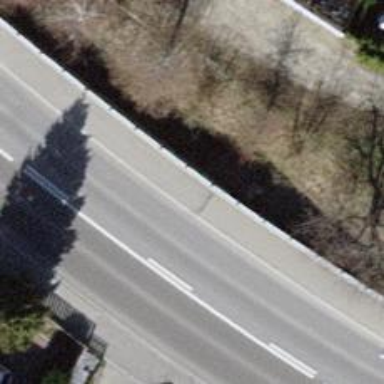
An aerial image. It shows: Asphalt sidewalk along the footway.